Interaction volume radius: 10 \u00c5
Interaction volume height: 15 \u00c5
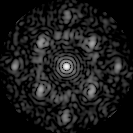
Disorder parameter: 0.544